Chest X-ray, AP view. Patient: 50 years old, sex F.
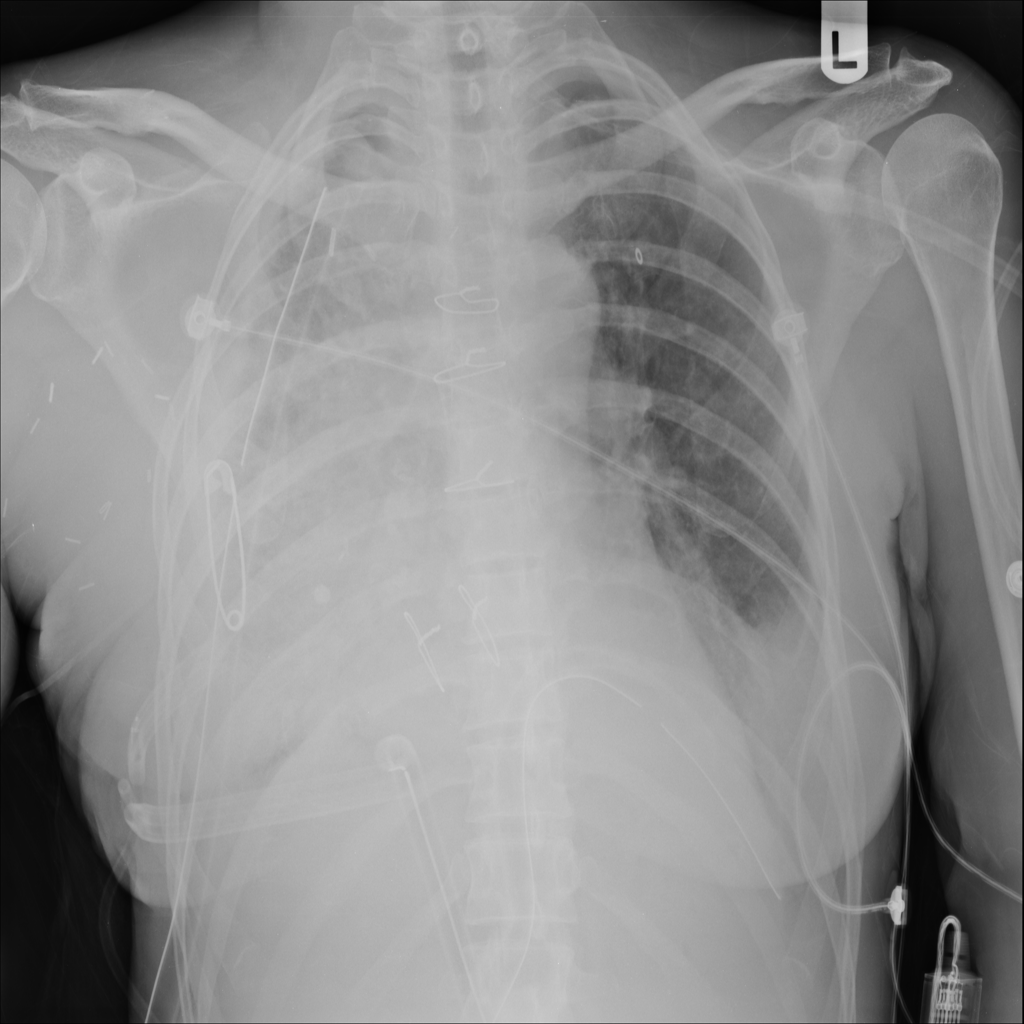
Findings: Consolidation, Effusion, Infiltration, Mass